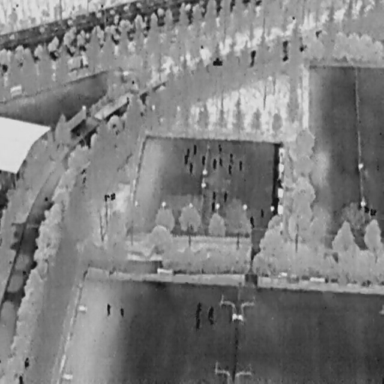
There are 23 People in the infrared image.